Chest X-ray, PA view. Patient: 86 years old, sex M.
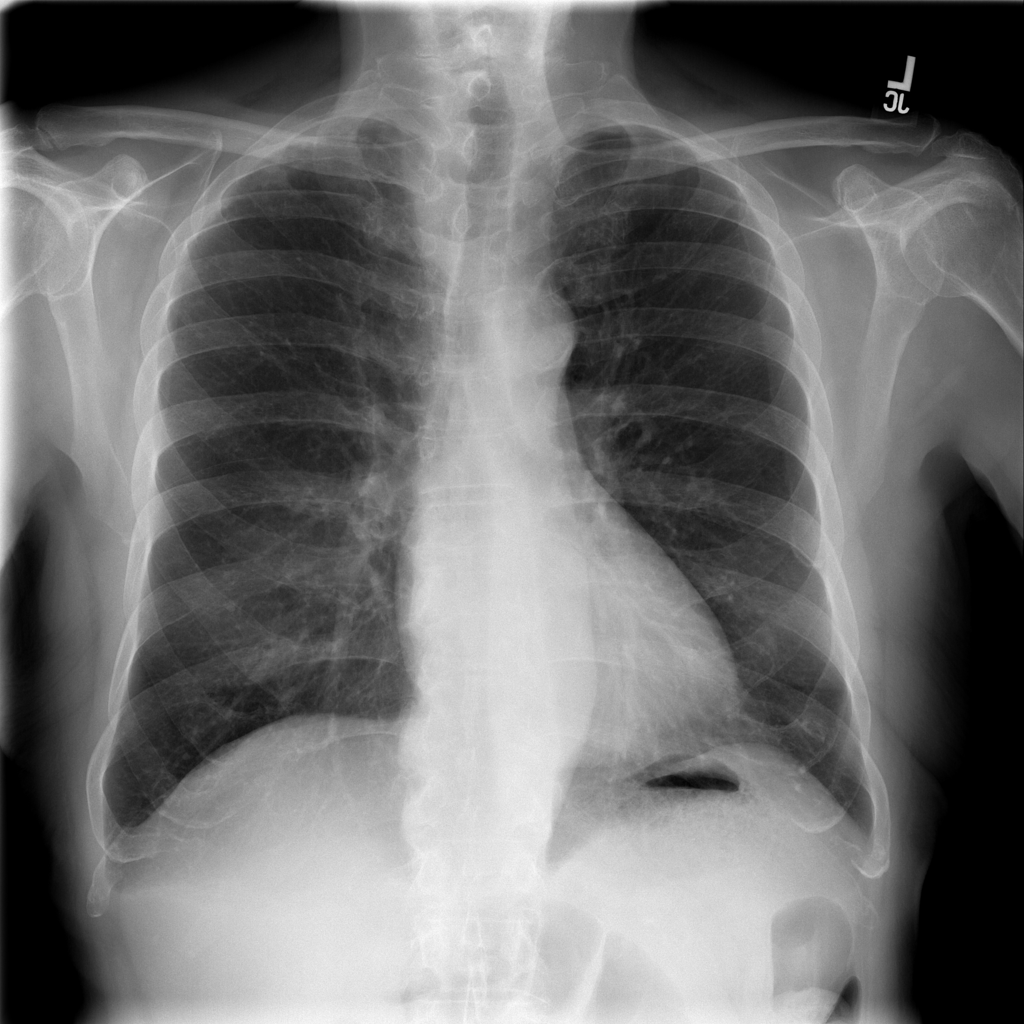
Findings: Consolidation, Fibrosis